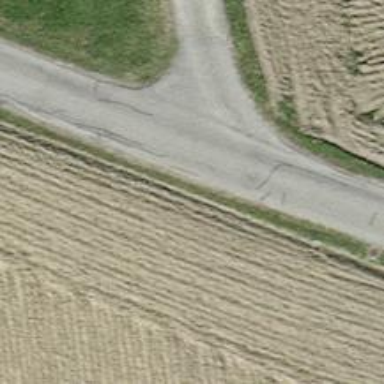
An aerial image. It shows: Unclassified road with asphalt surface.